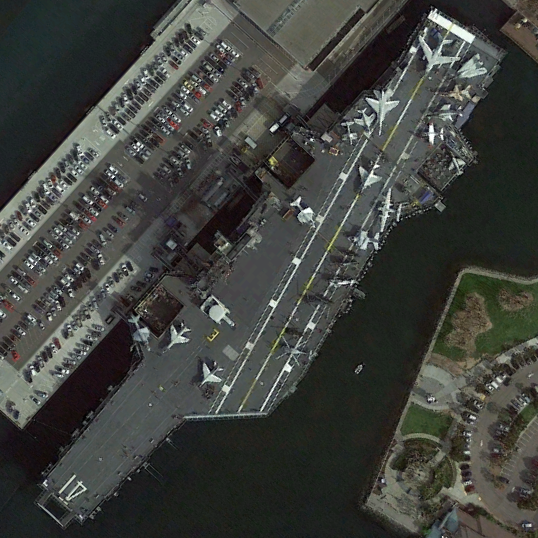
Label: aircraft_carrier